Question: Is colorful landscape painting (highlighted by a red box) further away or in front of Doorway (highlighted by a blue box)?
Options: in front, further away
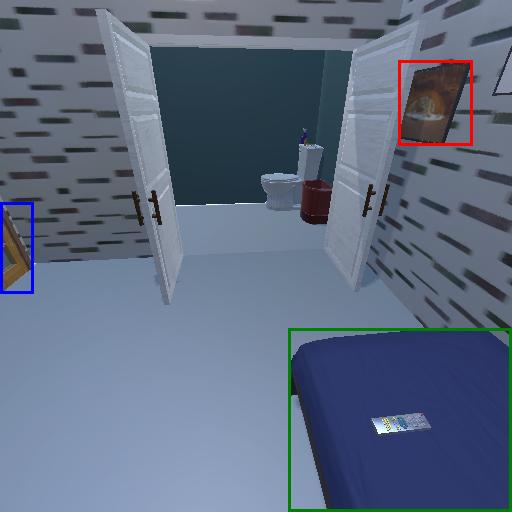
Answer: in front